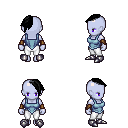
a pixel art fantasy rpg character, female body template, dark elf, purple skin, blue vest, white pants, black long mohawk hairstyle, cloth bracers, metal boots, four views (front, back, left, right), 2x2 character sprite sheet, small pixel art, hard edges, no anti-aliasing